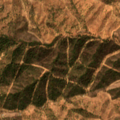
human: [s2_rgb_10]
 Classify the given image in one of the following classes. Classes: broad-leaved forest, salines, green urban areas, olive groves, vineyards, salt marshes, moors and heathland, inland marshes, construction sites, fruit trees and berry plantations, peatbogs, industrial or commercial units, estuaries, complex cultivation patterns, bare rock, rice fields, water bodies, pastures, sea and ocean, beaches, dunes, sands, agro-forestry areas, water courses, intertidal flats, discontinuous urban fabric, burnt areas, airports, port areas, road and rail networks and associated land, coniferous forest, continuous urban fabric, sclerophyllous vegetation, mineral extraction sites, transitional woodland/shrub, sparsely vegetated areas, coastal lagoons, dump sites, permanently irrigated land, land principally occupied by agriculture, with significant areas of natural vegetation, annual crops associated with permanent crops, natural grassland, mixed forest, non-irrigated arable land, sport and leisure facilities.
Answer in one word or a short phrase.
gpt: broad-leaved forest, transitional woodland/shrub